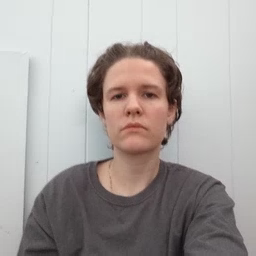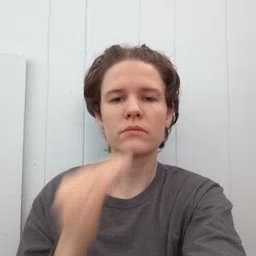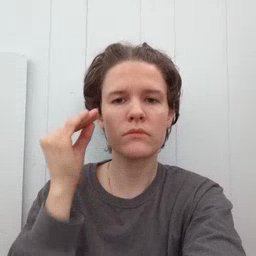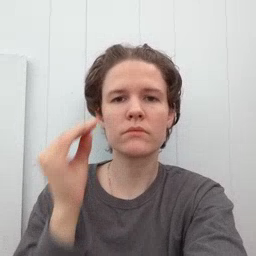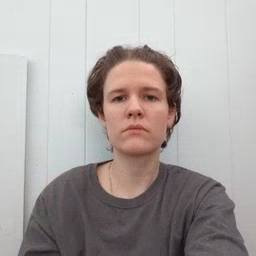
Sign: home